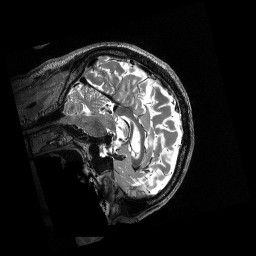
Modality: T2w
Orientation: sagittal
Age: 73
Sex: male
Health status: healthy
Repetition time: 3.2 s
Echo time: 0.563 s